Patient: sex M, age 71
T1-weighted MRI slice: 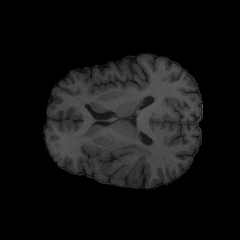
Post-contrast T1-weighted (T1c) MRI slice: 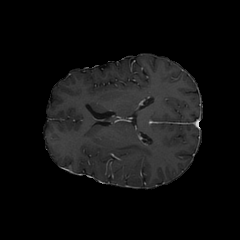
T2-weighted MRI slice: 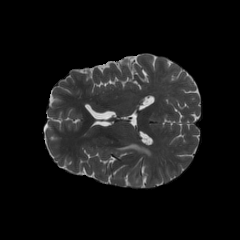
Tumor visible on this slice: yes
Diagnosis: Glioblastoma, IDH-wildtype
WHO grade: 4